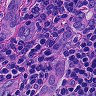
Metastatic tissue present: yes